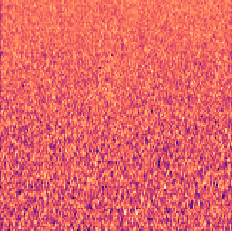
Sound class: Sea waves